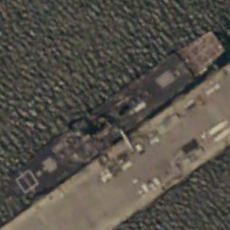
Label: destroyer